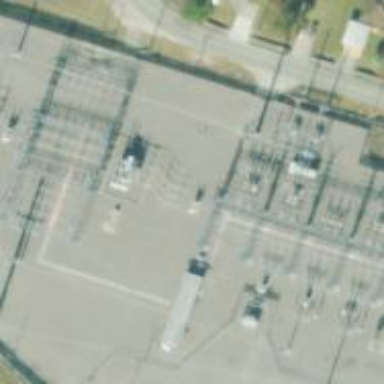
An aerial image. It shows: Switch for power supply.